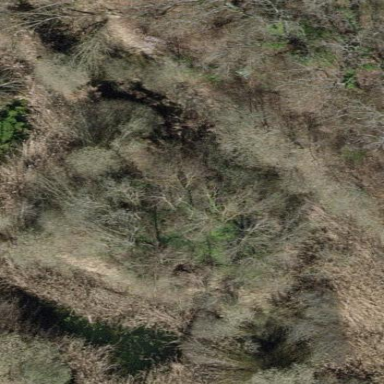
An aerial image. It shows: Swamp in wetland area.